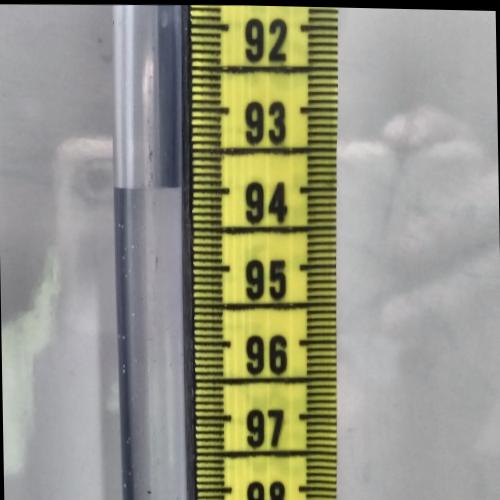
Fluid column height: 94.0 cm